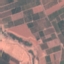
Land use / land cover: PermanentCrop